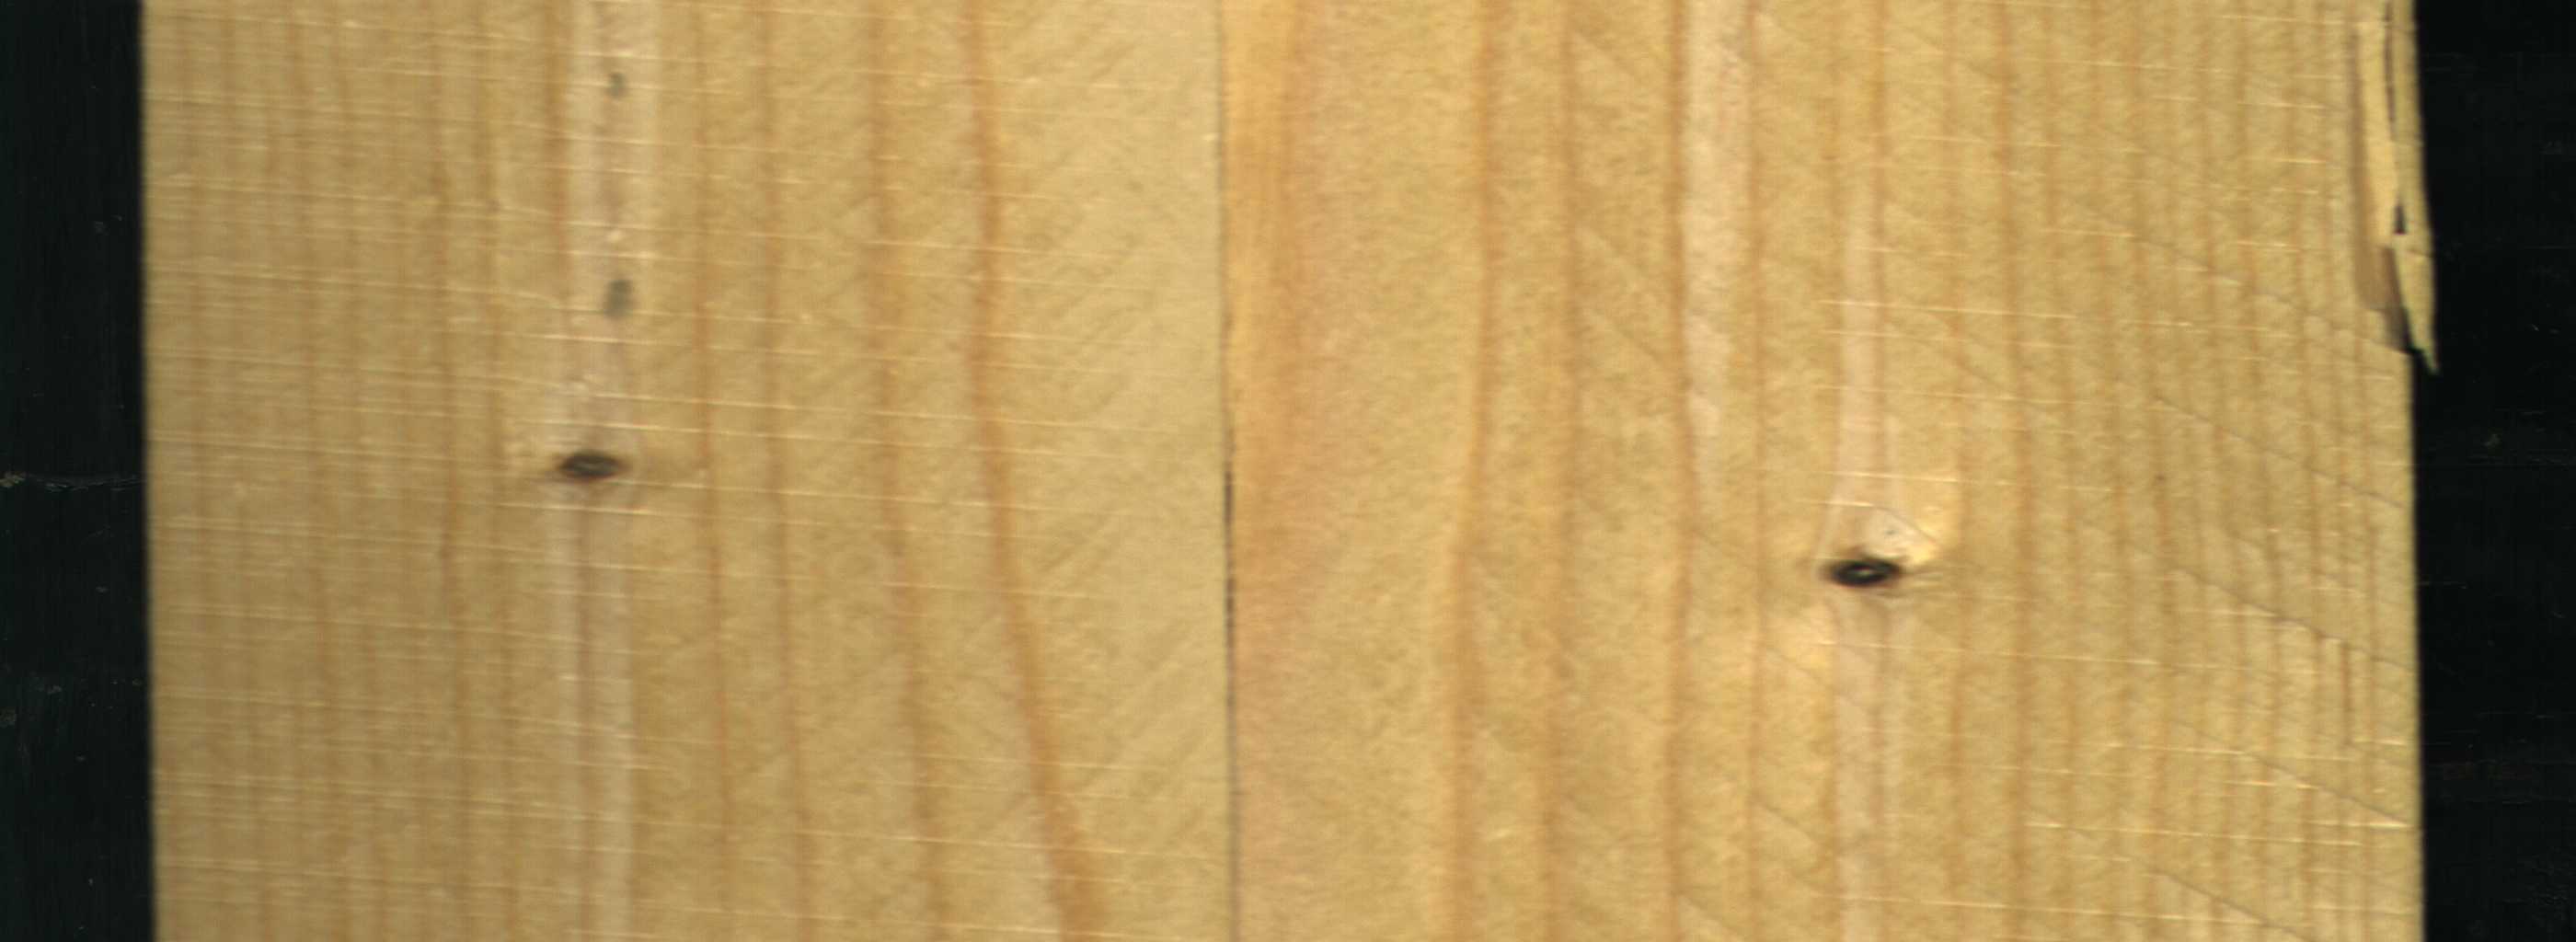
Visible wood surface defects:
Dead_Knot
Live_Knot